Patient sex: F
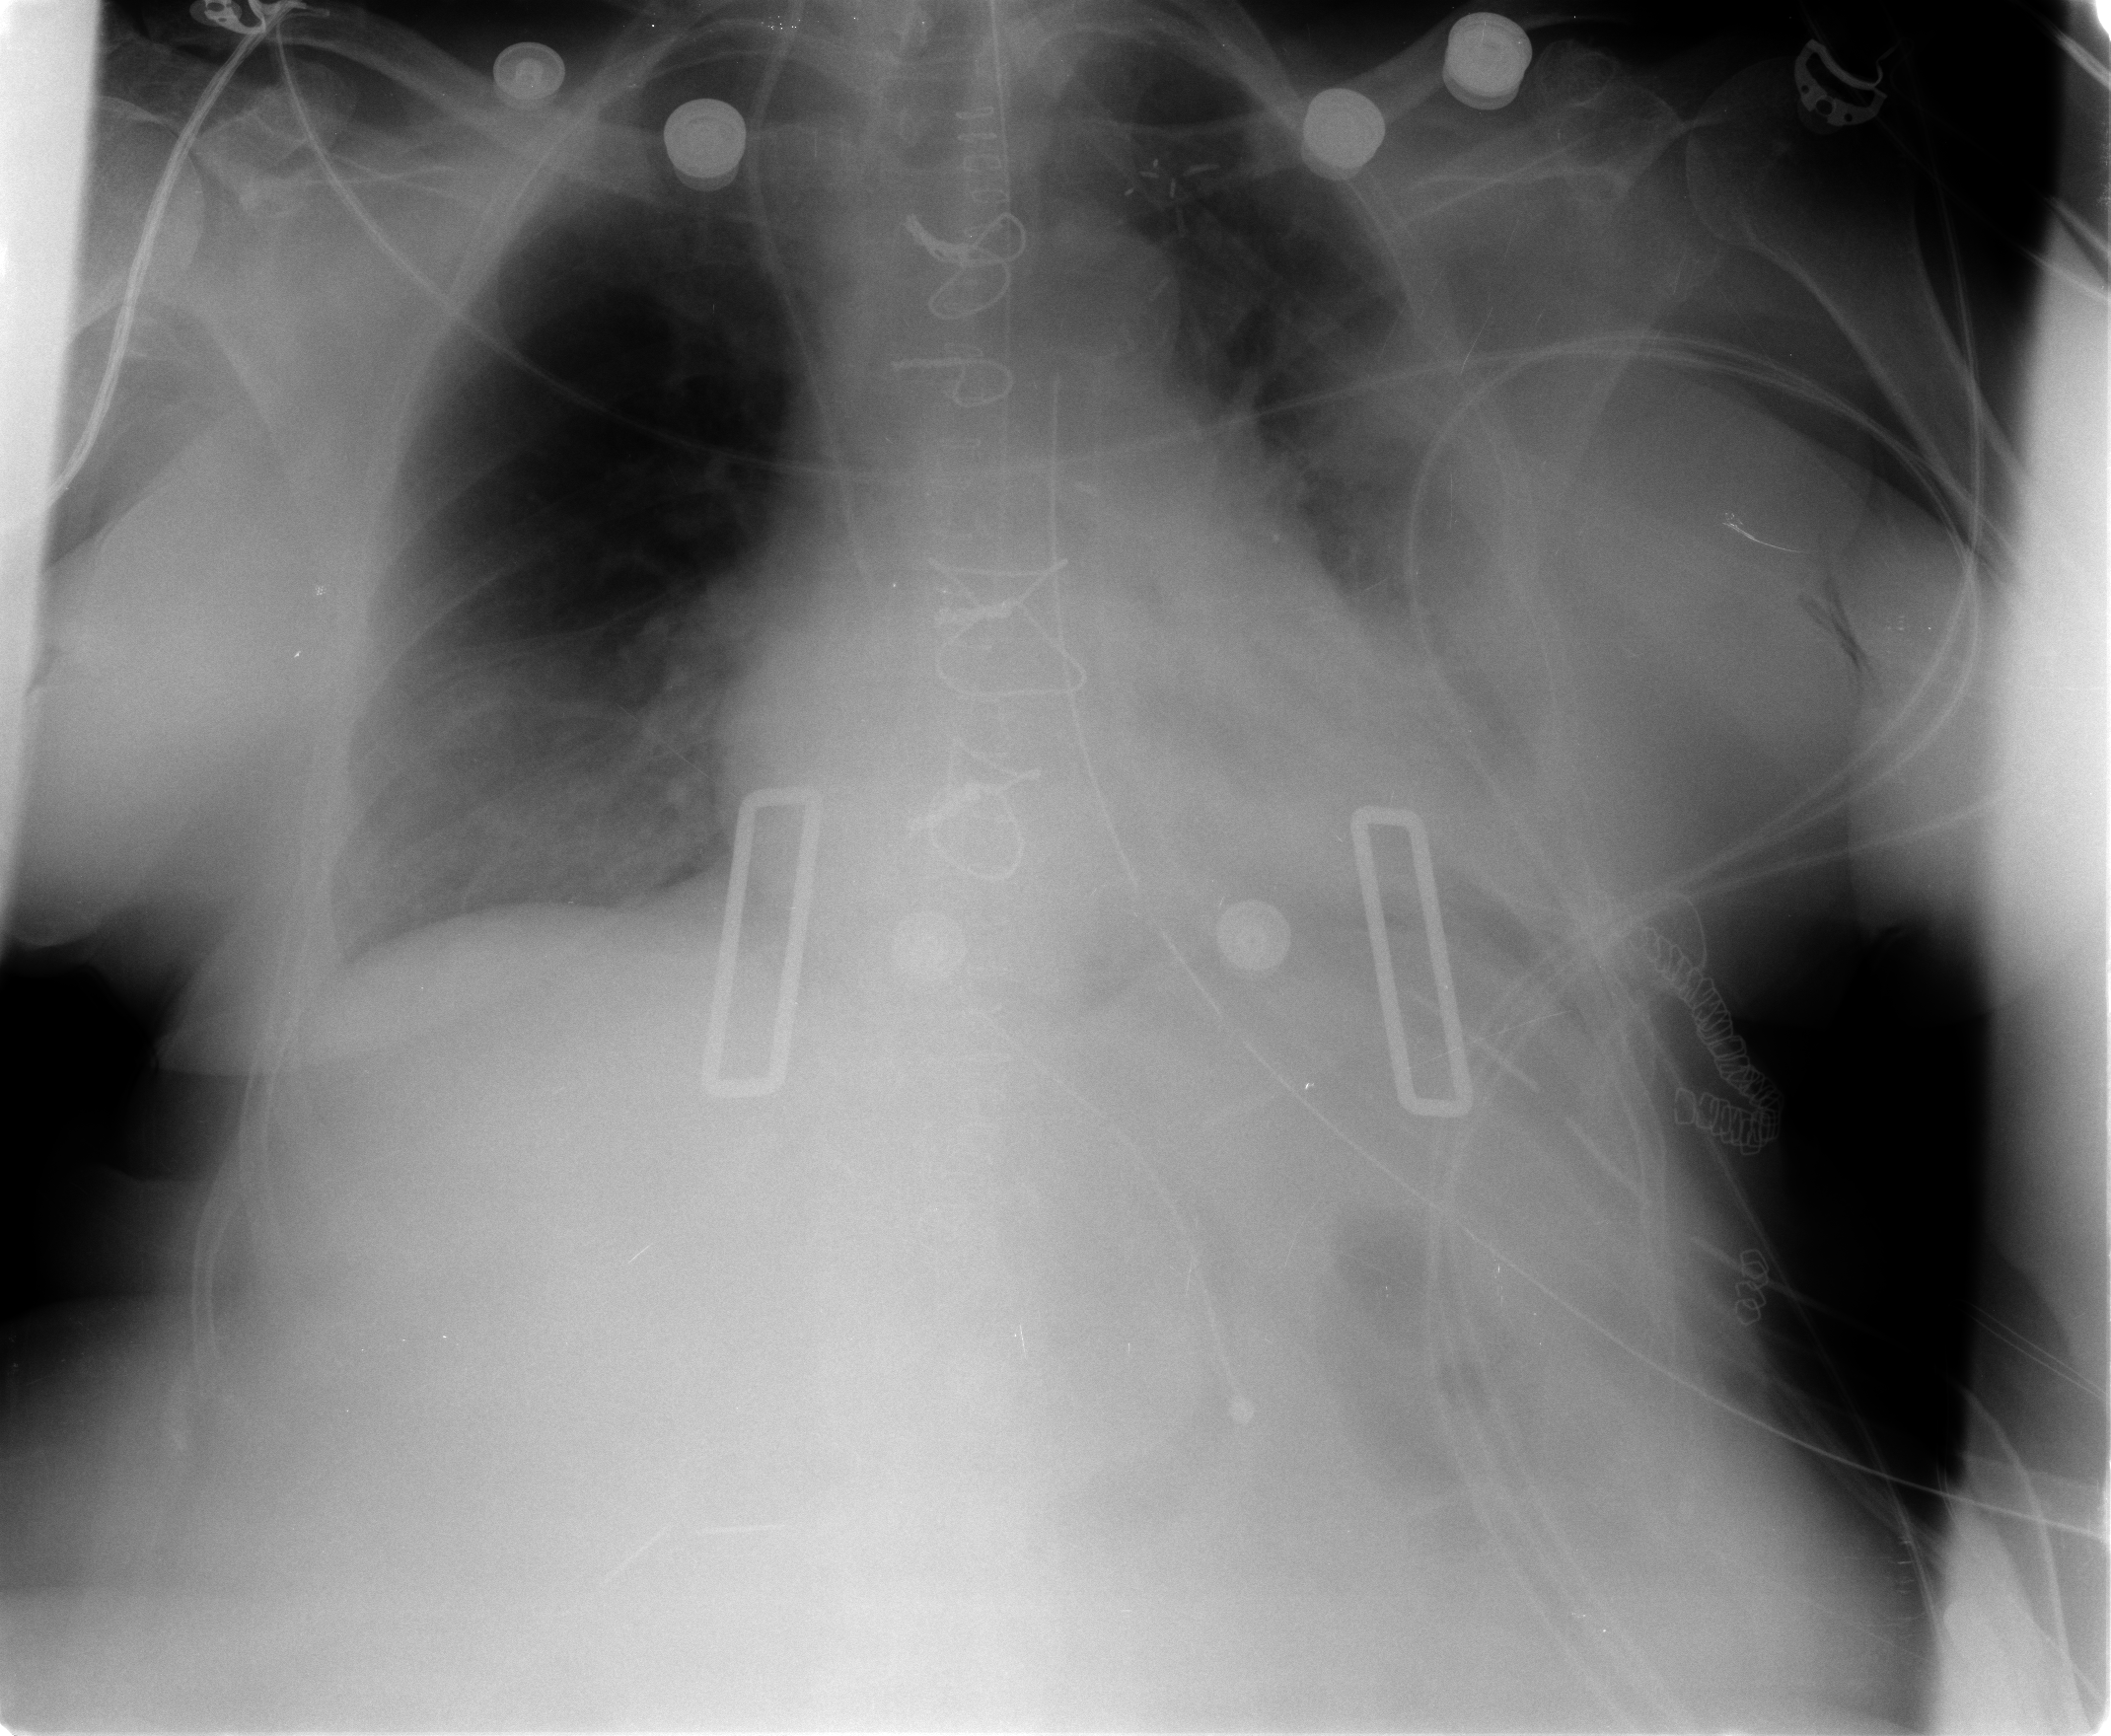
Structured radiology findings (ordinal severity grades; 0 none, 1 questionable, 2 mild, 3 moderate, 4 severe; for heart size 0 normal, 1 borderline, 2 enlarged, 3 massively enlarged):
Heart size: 2
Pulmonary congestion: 0
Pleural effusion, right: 2
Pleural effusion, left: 3
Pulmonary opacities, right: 0
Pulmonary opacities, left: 2
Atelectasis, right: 3
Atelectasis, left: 3